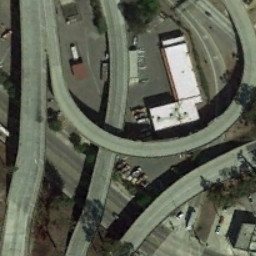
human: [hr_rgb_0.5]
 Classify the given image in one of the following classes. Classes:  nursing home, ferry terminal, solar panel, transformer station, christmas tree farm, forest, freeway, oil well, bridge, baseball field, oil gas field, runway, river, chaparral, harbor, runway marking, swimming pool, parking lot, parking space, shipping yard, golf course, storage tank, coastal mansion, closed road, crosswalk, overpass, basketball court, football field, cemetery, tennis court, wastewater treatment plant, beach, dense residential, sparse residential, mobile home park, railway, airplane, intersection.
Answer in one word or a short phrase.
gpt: overpass